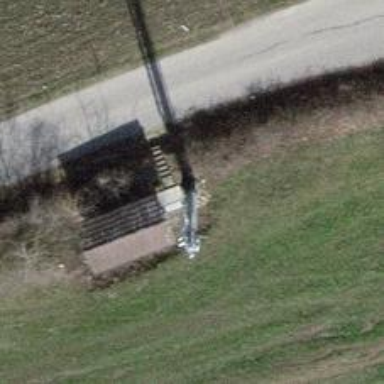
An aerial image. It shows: Communication mast tower.